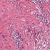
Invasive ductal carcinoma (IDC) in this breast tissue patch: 0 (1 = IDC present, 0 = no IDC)